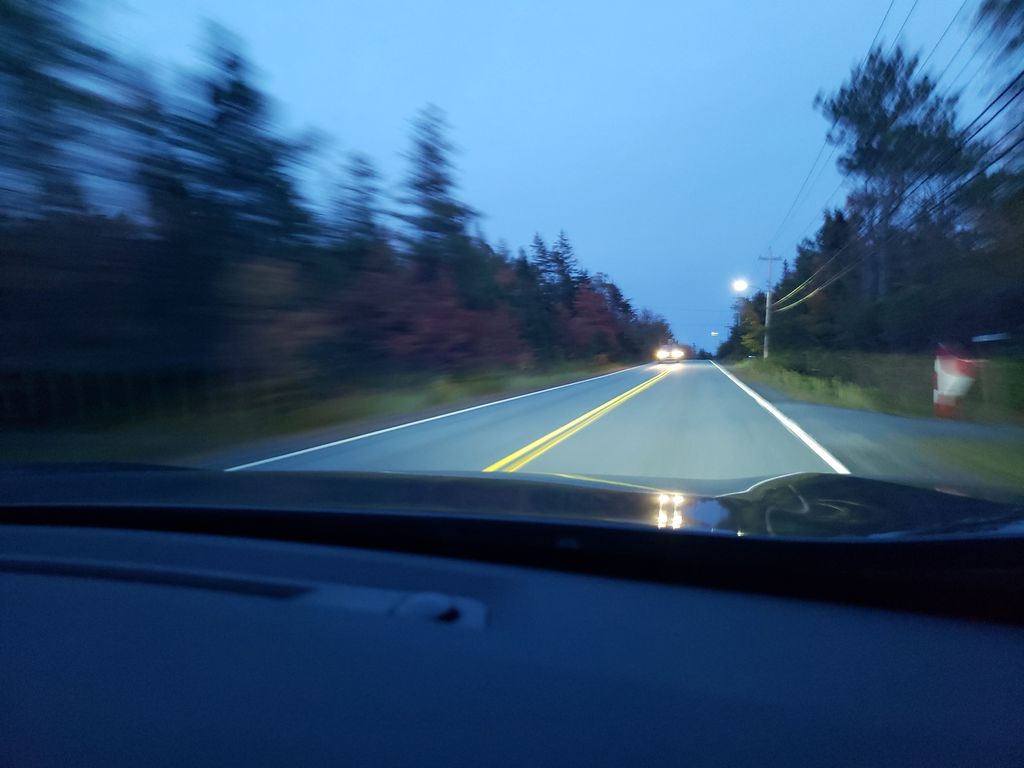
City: halifax